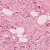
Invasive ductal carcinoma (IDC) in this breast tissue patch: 1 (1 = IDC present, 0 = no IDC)